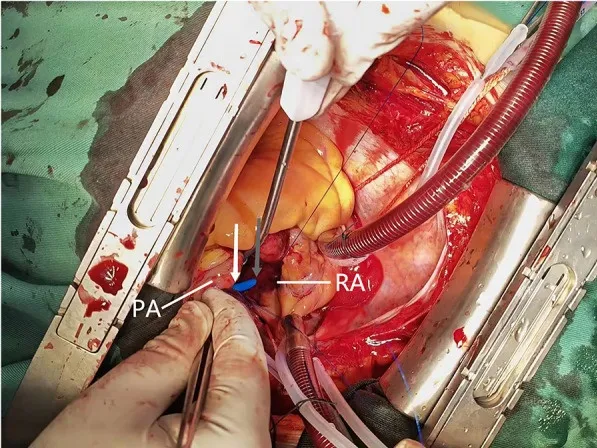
Intraoperative view reveals the pulmonary artery perforation caused by mispiercing of the delivery tube sheath. The grey arrows indicate the exit point of the delivery sheath from the roof of the right atrium, while the white arrows indicate its entry into the main pulmonary artery. PA, pulmonary artery; RA, right atrium.
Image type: medical_photograph (other_medical_photograph)